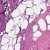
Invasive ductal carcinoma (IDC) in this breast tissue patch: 0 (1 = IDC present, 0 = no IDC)